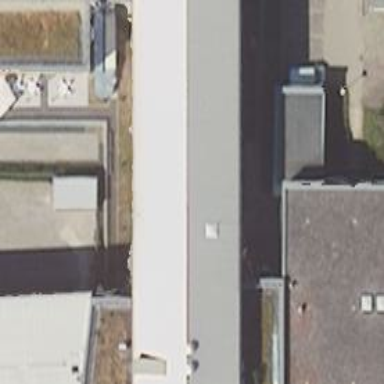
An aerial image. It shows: School building.